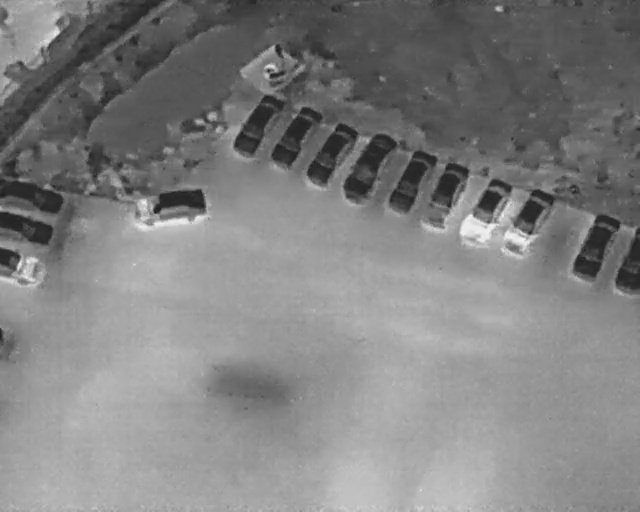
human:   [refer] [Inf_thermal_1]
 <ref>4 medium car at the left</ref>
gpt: <box>[[0, 47, 7, 56, 2], [1, 39, 7, 49, 2], [2, 31, 8, 44, 2], [23, 33, 29, 48, 171]]</box>

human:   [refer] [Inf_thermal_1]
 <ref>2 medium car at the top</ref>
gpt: <box>[[34, 21, 45, 28, 31], [40, 23, 51, 29, 31]]</box>

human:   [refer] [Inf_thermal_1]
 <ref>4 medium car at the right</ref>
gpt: <box>[[69, 37, 82, 44, 27], [76, 39, 88, 46, 29], [87, 44, 98, 51, 20], [91, 48, 103, 53, 2]]</box>

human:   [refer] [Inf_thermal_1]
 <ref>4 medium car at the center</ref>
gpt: <box>[[46, 26, 57, 33, 31], [51, 29, 64, 36, 31], [58, 32, 70, 38, 28], [63, 35, 75, 41, 22]]</box>